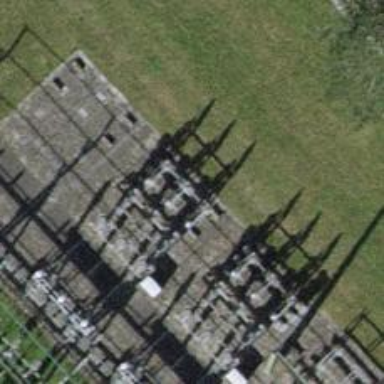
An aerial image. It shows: Insulator used in power equipment.